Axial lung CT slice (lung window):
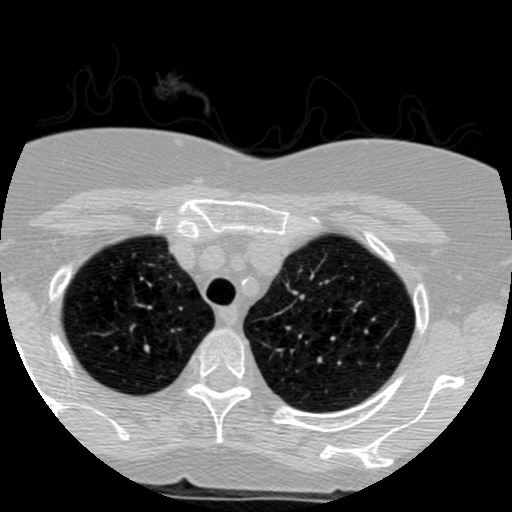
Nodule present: no